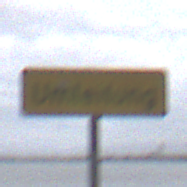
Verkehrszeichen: Umleitungsankuendigung
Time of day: Midday
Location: Outdoor (Suburban)
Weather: Overcast
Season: NotSpecified
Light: Natural